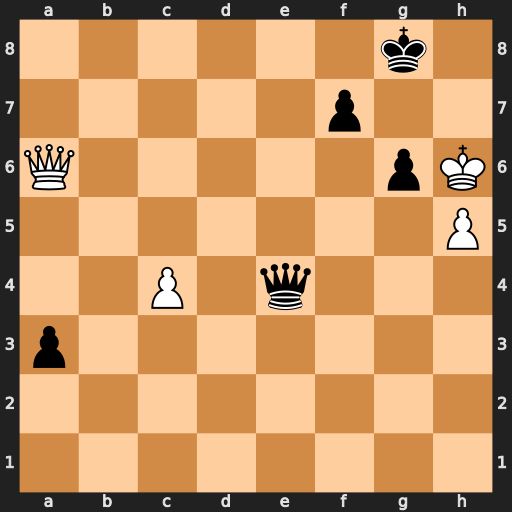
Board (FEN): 6k1/5p2/Q5pK/7P/2P1q3/p7/8/8
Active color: w
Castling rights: -
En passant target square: -
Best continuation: Qc8+ Qe8 Qxe8#